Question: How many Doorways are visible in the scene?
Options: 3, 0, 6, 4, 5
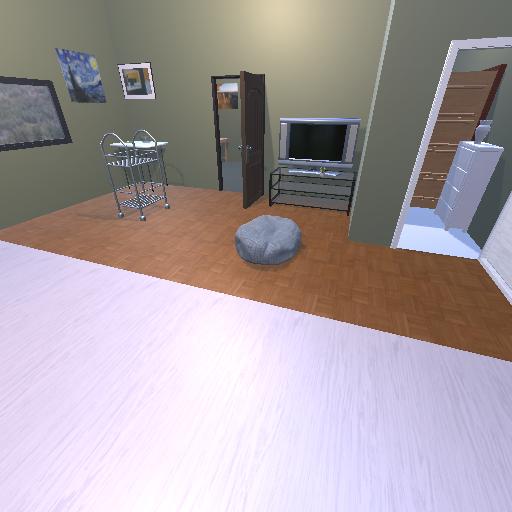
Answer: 3